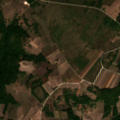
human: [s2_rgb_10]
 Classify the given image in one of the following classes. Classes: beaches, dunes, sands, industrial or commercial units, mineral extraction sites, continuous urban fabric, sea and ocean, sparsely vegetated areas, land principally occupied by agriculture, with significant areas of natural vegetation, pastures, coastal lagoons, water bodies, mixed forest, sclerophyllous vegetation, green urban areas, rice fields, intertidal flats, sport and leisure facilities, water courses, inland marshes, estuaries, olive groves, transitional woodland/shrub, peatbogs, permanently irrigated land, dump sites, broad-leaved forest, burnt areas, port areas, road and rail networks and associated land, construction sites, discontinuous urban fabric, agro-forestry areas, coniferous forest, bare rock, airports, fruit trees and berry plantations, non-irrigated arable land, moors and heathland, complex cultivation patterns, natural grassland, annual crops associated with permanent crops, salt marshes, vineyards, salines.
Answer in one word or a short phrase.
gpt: complex cultivation patterns, land principally occupied by agriculture, with significant areas of natural vegetation, natural grassland